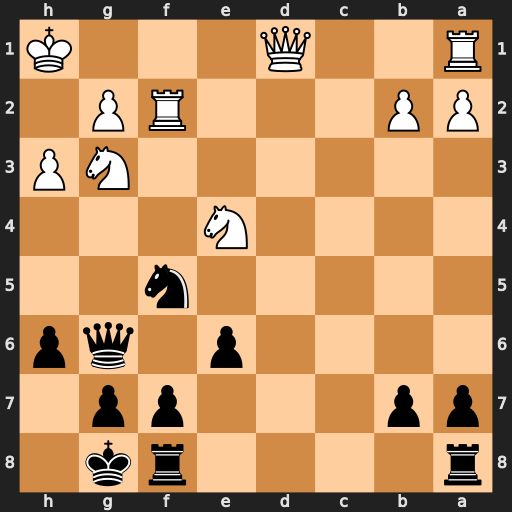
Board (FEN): r4rk1/pp3pp1/4p1qp/5n2/4N3/6NP/PP3RP1/R2Q3K
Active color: b
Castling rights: -
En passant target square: -
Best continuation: Nxg3+ Nxg3 Qxg3